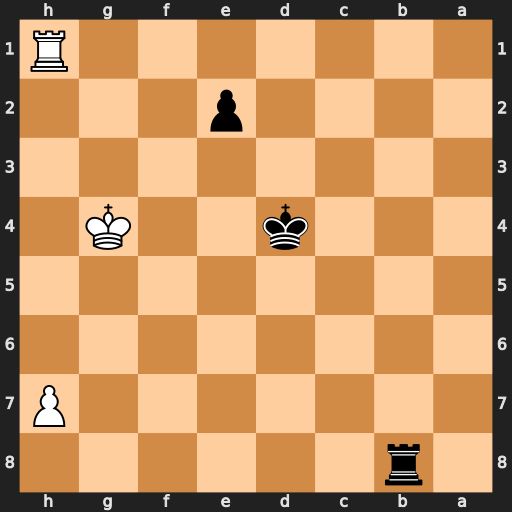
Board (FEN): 1r6/7P/8/8/3k2K1/8/4p3/7R
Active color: b
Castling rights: -
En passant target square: -
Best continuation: Rh8 Ra1 Rxh7 Kf3 Ra7